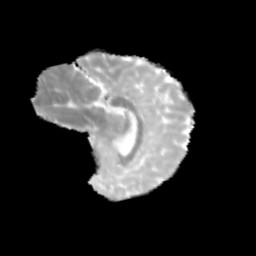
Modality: MD
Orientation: sagittal
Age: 12
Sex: female
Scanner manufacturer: siemens
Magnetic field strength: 3 T
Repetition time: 3.8 s
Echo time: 0.07 s